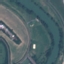
Land use / land cover class: River